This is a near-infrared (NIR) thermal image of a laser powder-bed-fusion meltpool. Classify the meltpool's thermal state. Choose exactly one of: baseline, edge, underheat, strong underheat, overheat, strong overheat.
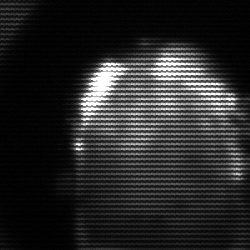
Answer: baseline